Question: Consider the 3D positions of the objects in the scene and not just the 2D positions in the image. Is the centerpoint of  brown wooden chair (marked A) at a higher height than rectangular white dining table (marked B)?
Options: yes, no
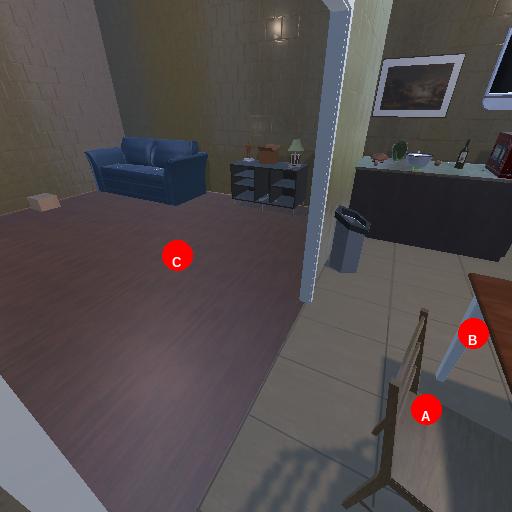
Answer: yes